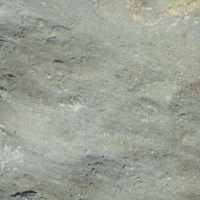
EUNIS habitat code: 48
Species observed at this site:
Saxifraga exarata